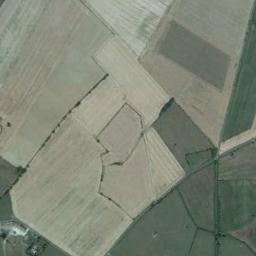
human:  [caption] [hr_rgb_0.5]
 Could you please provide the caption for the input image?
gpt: There are many rectangular farmlands of different shades .

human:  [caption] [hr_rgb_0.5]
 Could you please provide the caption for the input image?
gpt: Several light green, Khaki, and brown mixed-sized rectangular farm fields .

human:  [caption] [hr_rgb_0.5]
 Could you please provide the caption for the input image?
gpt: There are some green and bare rectangular farmland .

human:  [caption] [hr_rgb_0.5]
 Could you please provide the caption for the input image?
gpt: Several rectangular farmlands of different colors and sizes are on the ground .

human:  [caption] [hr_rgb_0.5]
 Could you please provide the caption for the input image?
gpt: There are some yellow rectangular farmlands and green ones .